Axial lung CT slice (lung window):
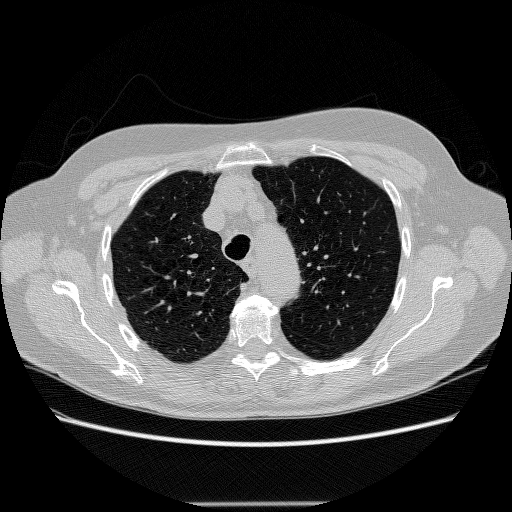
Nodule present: no